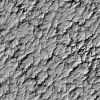
Atmospheric dust classification: not_dusty